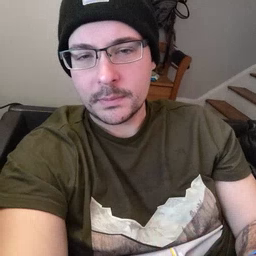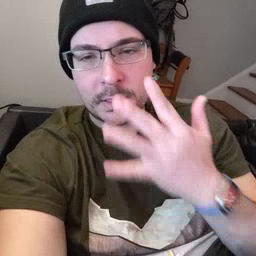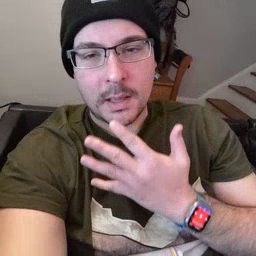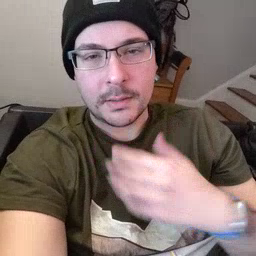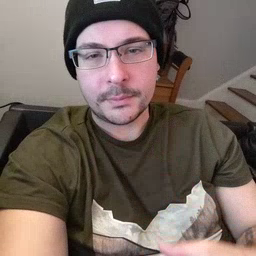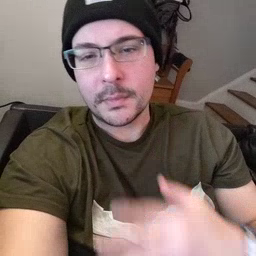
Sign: sad